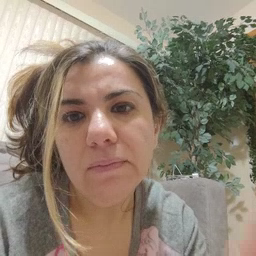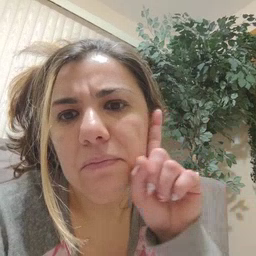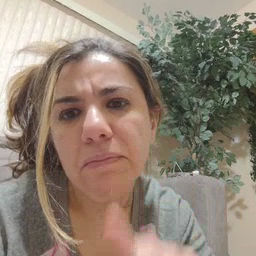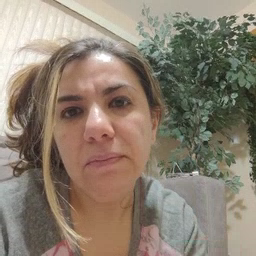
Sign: pretend